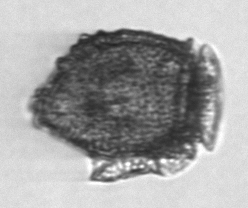
Label: Dinophysis_norvegica